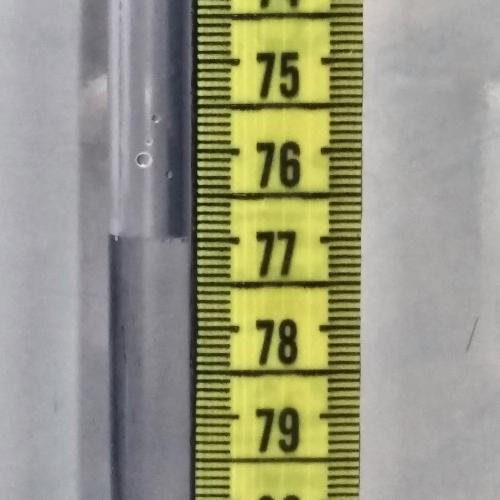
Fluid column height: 77.0 cm